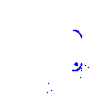
Particle: proton